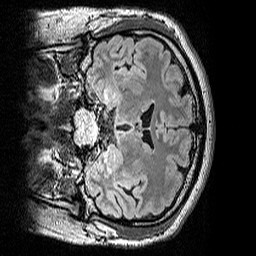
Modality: FLAIR
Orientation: coronal
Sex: male
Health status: ill
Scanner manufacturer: siemens
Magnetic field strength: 3 T
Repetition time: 5 s
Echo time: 0.388 s